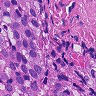
Metastatic tissue present: yes